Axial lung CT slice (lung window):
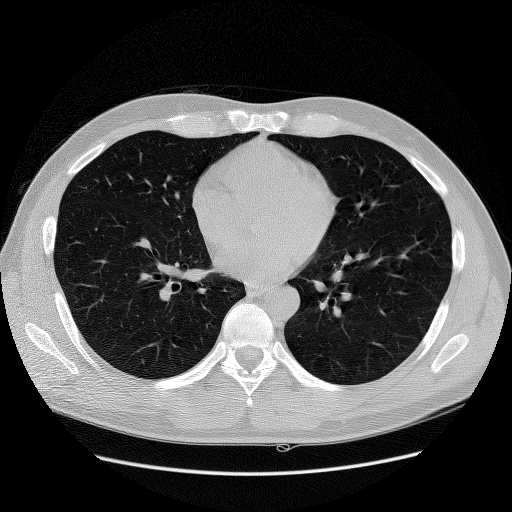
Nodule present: no